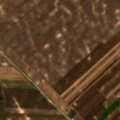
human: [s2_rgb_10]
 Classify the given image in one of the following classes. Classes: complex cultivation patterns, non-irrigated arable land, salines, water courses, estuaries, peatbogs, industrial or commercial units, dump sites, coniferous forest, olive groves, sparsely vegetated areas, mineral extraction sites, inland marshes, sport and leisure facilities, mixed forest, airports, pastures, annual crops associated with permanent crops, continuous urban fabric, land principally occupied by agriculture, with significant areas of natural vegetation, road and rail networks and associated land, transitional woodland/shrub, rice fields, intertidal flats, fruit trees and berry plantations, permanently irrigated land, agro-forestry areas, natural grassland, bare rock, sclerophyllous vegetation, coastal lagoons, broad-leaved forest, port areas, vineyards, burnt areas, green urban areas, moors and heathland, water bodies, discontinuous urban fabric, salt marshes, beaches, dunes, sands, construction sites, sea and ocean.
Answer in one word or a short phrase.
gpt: non-irrigated arable land